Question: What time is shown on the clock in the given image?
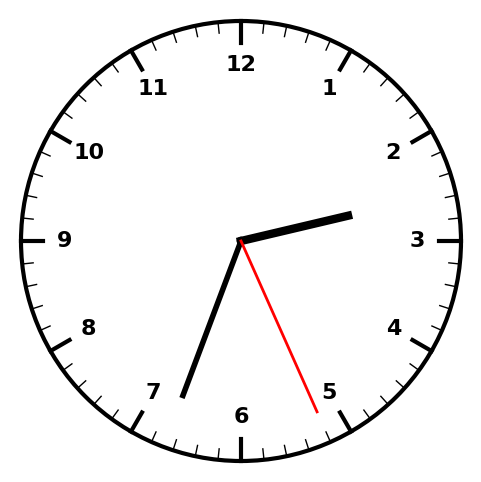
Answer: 02:33:26